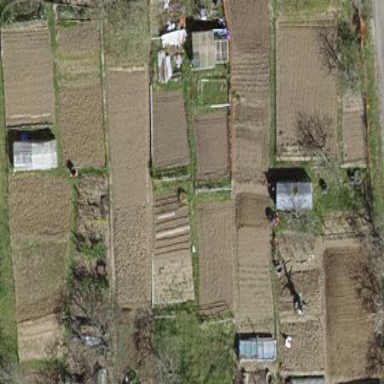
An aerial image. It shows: Community garden providing leisure land.